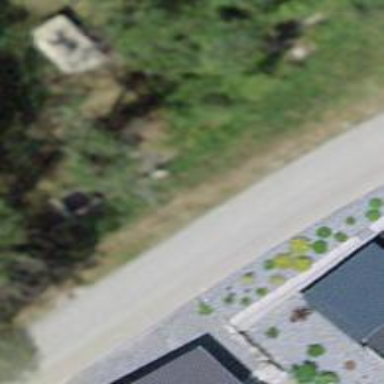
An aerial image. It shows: Footway with woodchips surface.